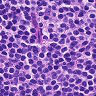
Metastatic tissue present: no